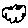
Label: cloud